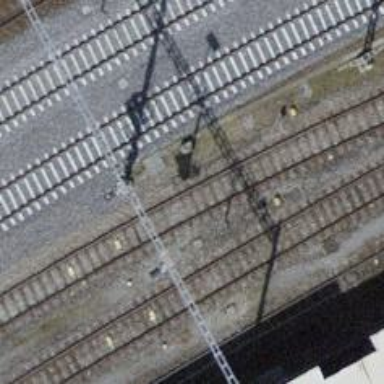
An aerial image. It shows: Railway signal.